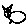
Label: cat